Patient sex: M
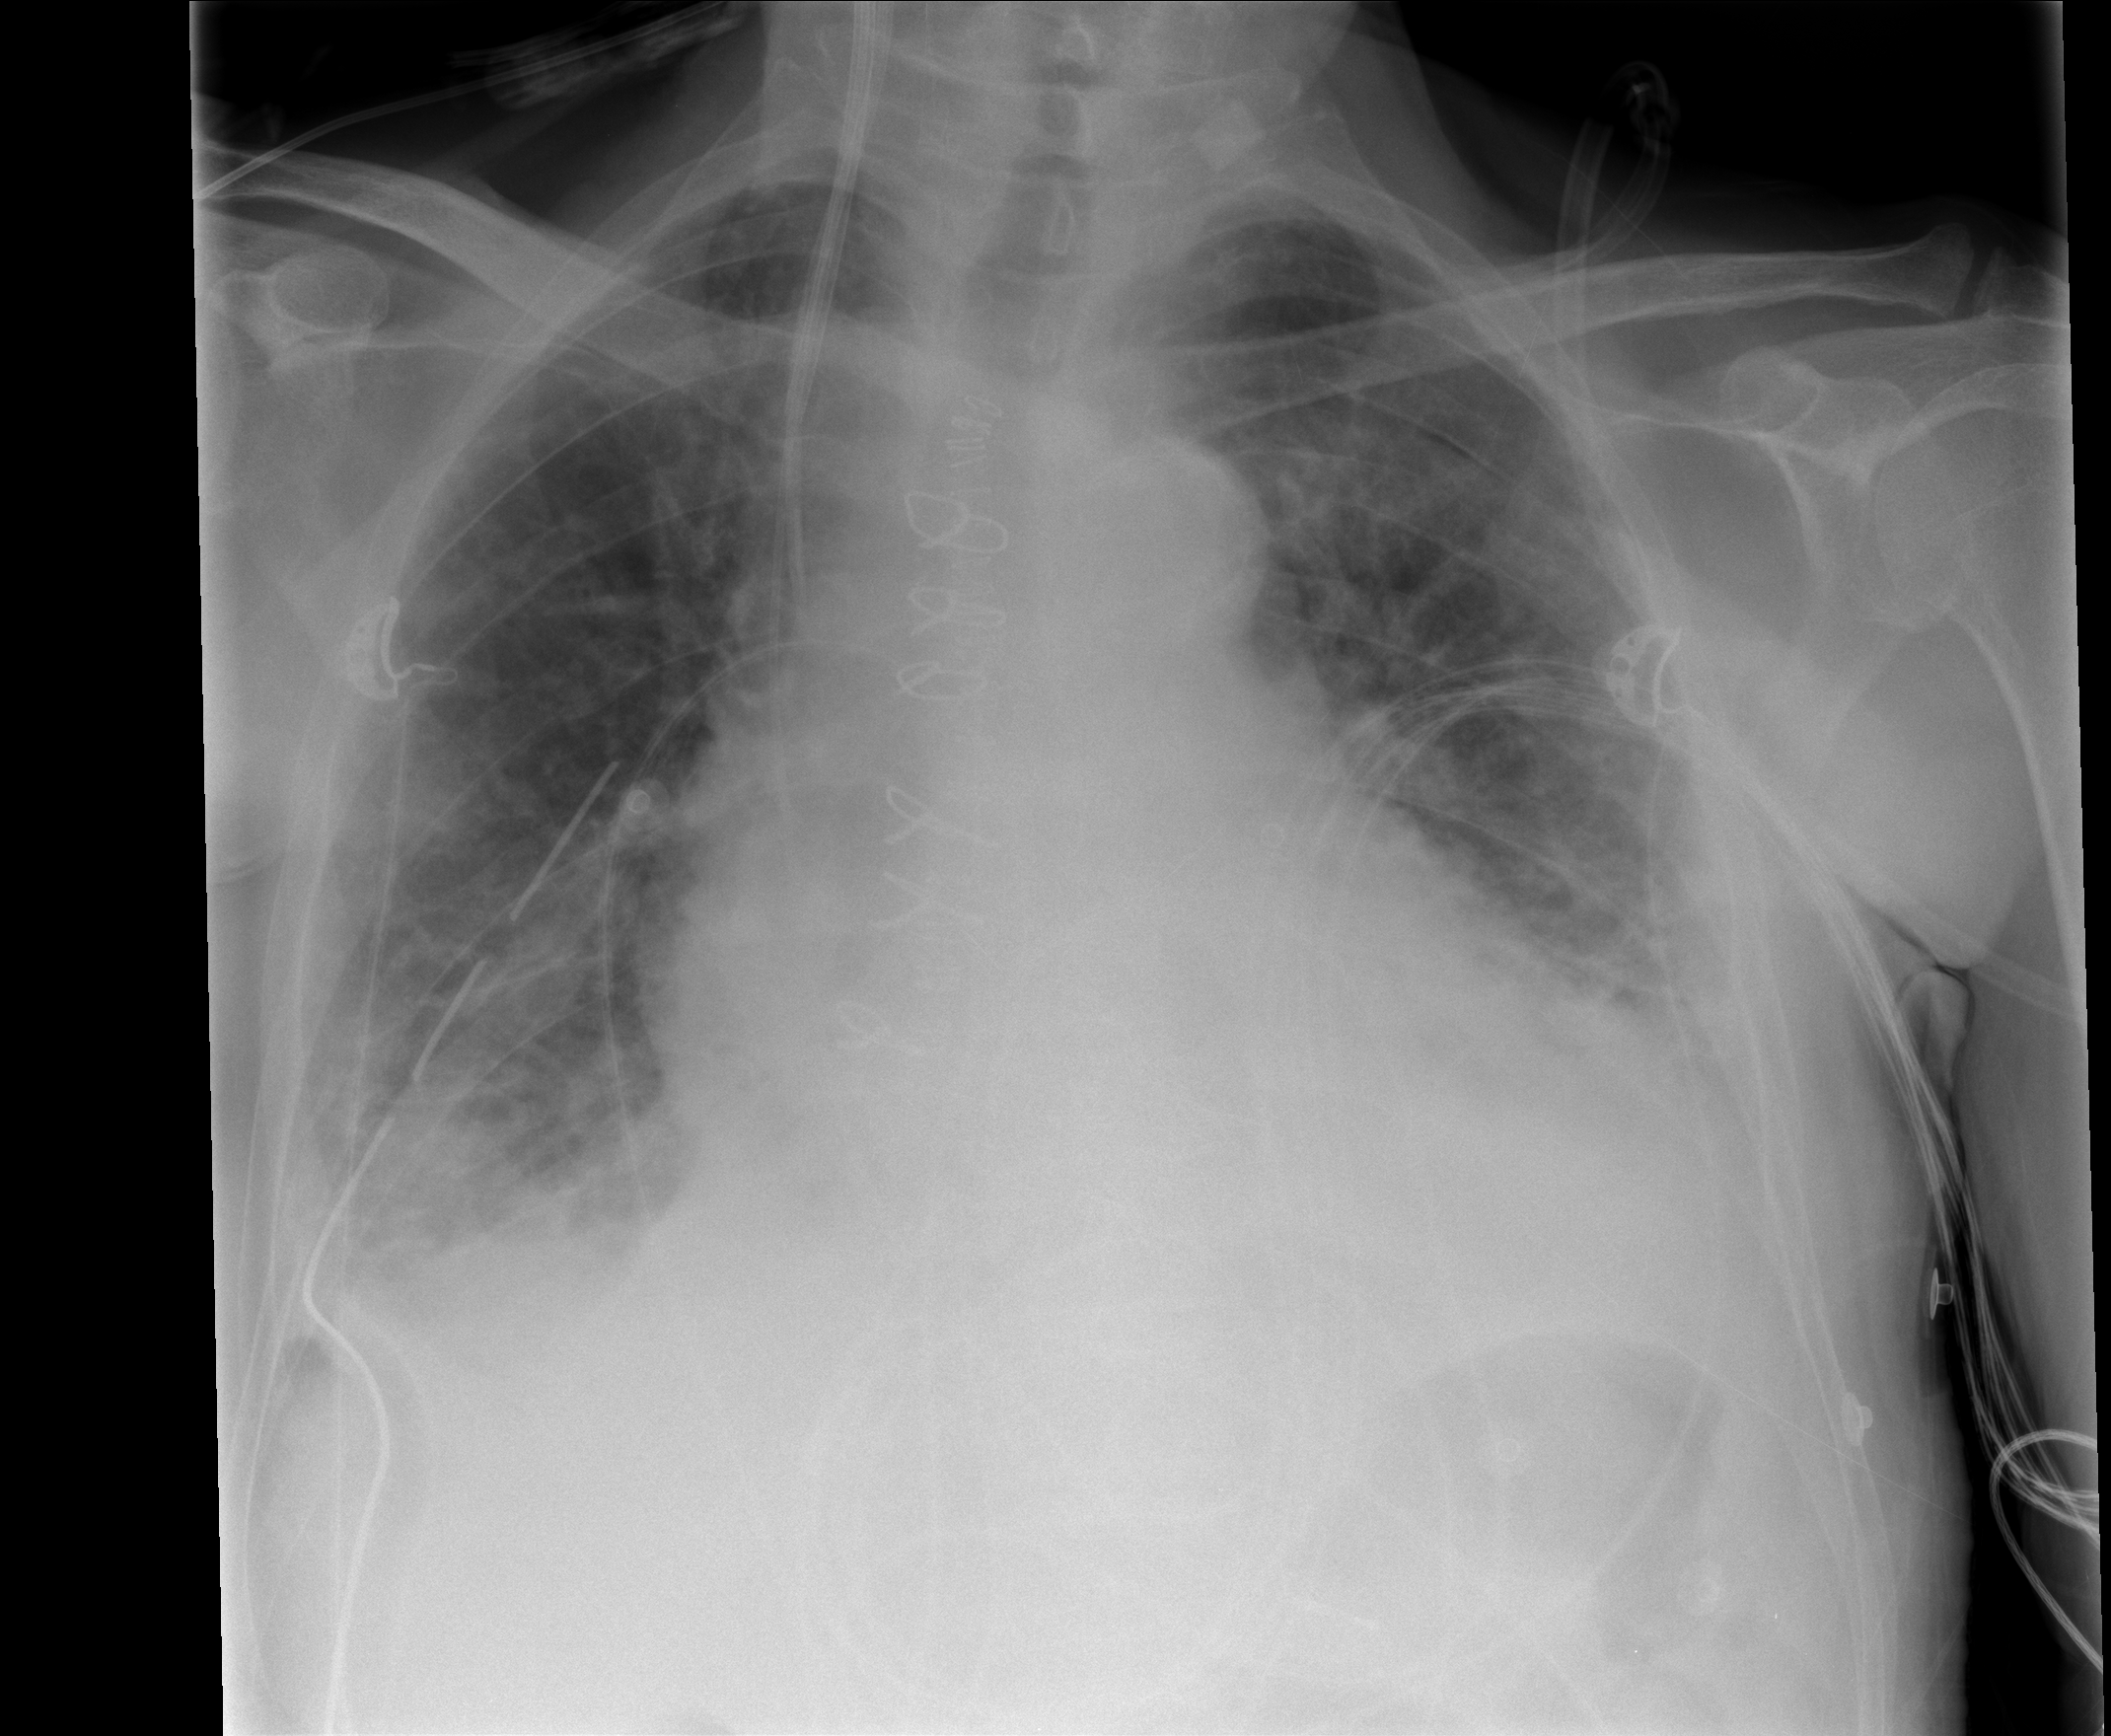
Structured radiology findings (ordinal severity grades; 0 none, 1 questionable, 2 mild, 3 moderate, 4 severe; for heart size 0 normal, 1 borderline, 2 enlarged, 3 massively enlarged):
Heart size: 1
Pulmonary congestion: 0
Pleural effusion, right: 2
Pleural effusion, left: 3
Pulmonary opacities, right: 0
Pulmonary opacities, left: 0
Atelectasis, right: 2
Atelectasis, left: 2